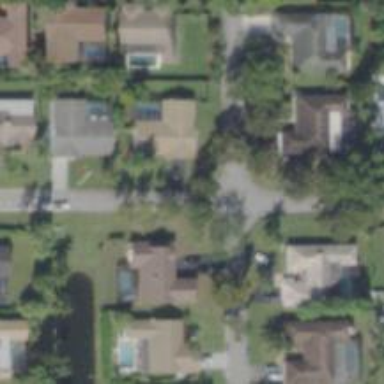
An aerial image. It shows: Residential road.